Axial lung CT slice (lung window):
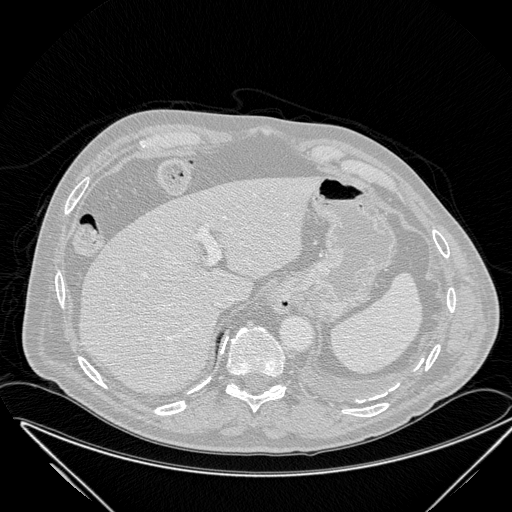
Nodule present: no